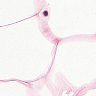
Metastatic tissue present: no